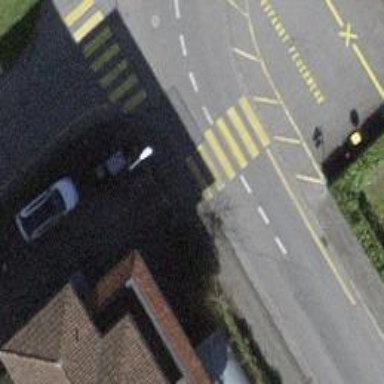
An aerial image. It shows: Uncontrolled zebra crossing with notable zebra markings.